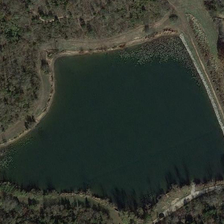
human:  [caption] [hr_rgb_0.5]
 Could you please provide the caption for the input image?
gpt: the pond is neatly divided into many parts .

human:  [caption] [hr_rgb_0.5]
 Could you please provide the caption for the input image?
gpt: many green trees are around an irregular green pond .

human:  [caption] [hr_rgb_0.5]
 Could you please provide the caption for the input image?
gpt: many green trees are around an irregular green pond .

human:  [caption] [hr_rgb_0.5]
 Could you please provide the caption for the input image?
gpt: the pond is surrounded by light green trees and buildings .

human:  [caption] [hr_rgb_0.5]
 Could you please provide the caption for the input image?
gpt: the pond is neatly divided into many parts .